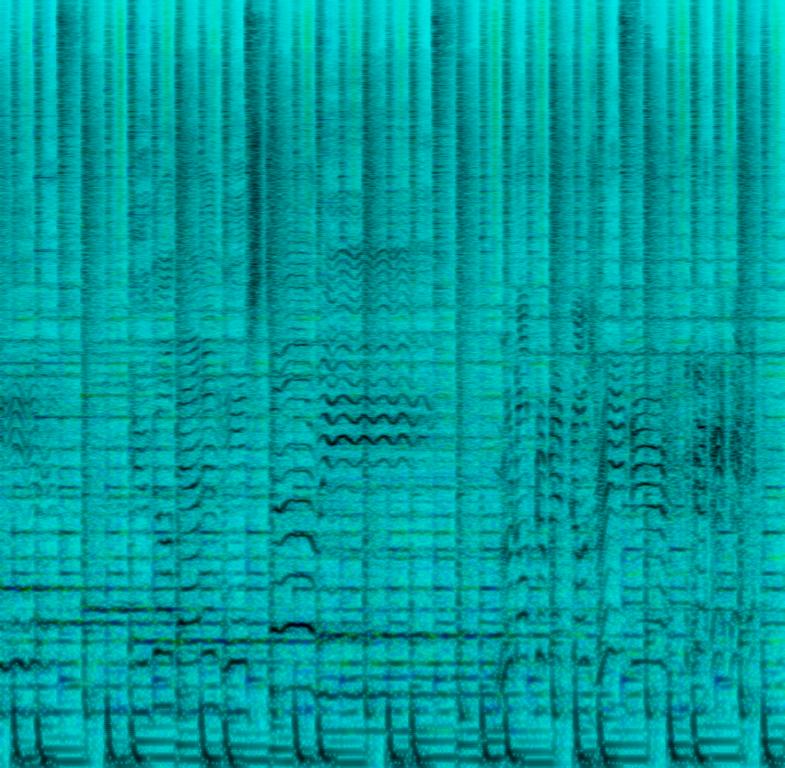
This reggae song features a male voice. He sings the first line and laughs at the end of the first sentence. He continues to sing the melody. The voice is accompanied by programmed percussion playing a simple beat. The bass plays the root notes of the chords. A keyboard plays chords in the background with a reggae feel. Another keyboard plays a fill in between lines. At the end, backing singers sing in harmony. This song has a holiday mood. This song can be played in a holiday movie.